Question: actual problem seems a bit complicated than the Title says .. but hope someone can figure it out ..
I have two datatables which I intends to bind them to Gridview. But I need bit of the first dt and bit from second dt.
Second table has only one row that represents to every row in the same column in first table.
There is no primary key or relationship between two tables though.
Hope my explanation is cleared enough .. Thanks alot ... looking forward to have a solution soon,.
For example,

I tried datatable.merge though. Didn't produce the last table i want.
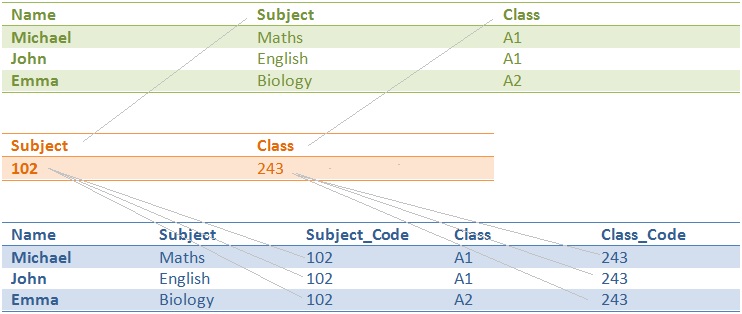
Answer: Try this link
<URL>
either do it using linq or by putting all the tables in a dataset creating pk/fk on the data tables and joining them that way.